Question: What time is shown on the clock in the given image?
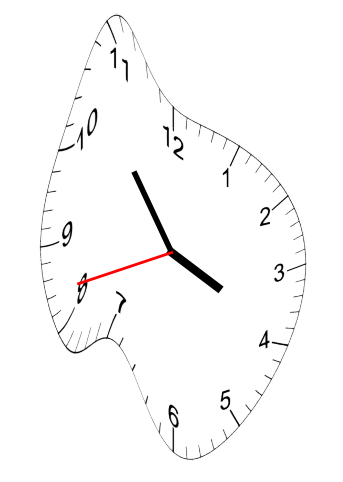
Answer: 03:53:42